Question: I can achive <URL>.
'''
library(ggmap)
library(RgoogleMaps)
#getting Bristol lat/long
BRS <- geocode("Bristol, UK")
#get the first (central) map from the coordinates
BristolMapCenter <- ggmap(get_map(c(lon=BRS$lon, lat=BRS$lat), zoom = 15))
#get the second map panned to the right by adding approx. 0.015 to longitude
BristolMapRight <- ggmap(get_map(c(lon=BRS$lon+0.015, lat=BRS$lat),zoom = 15))
#multiplot function
multiplot(BristolMapCenter, BristolMapRight, cols=2)
'''

As you can see this is far from ideal as there is overall (I don't want overlap, I want "lined up continuation"), if not to say clunky, especially if I want to get a larger panning of the surrounding areas (lets say 9-12 maps), do it for multiple cities, plot some data on the top of it, and still have enough time in my life to grab a pint on the sun. So I wonder if there is any fast, sleek and automatic way to get those panned maps based on specific central coordinates?
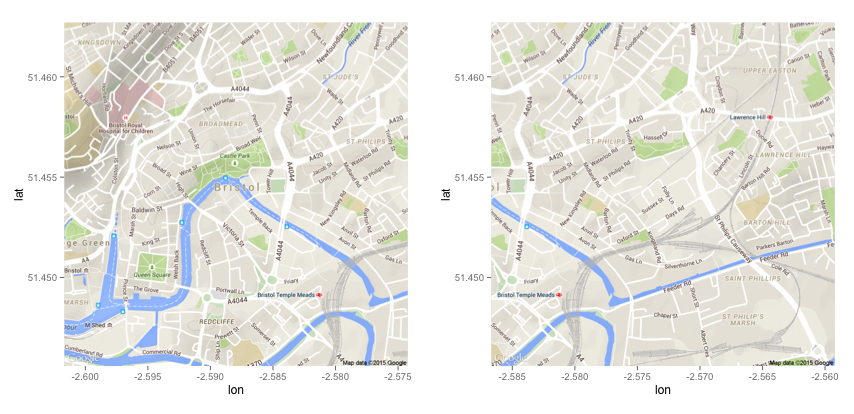
Answer: Starting with your code:
'''
library(ggmap)
library(RgoogleMaps)
#getting Bristol lat/long
BRS <- geocode("Bristol, UK")
#get the first (central) map from the coordinates
BristolMapCenter <- ggmap(get_map(c(lon=BRS$lon, lat=BRS$lat), zoom = 15))
'''
we can extract the absolute ranges covered by the map at this zoom level:
'''
z15width = sapply(BristolMapCenter$data, function(x) abs(diff(range(x))))
'''
And then add multiples of this to your BRS coordinates.
'''
BristolRight = ggmap(get_map(c(lon = BRS$lon + z15width["lon"],
lat = BRS$lat), zoom = 15))
'''
These should line up nicely.
'''
multiplot(BristolMapCenter, BristolRight, cols = 2)
'''

You can move in any orthogonal direction by integer multiples of 'z15width', and things should continue to line up. And of course, you get a different width at a different zoom. You could write a script to calculate the width for many different zoom values and store that somewhere and reference it later.